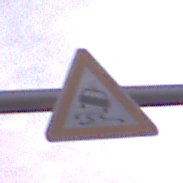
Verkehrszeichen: SchleuderOderRutschgefahr
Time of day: SunriseSunset
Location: Outdoor (Nature)
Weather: PartlyCloudy
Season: NotSpecified
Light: Natural